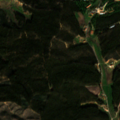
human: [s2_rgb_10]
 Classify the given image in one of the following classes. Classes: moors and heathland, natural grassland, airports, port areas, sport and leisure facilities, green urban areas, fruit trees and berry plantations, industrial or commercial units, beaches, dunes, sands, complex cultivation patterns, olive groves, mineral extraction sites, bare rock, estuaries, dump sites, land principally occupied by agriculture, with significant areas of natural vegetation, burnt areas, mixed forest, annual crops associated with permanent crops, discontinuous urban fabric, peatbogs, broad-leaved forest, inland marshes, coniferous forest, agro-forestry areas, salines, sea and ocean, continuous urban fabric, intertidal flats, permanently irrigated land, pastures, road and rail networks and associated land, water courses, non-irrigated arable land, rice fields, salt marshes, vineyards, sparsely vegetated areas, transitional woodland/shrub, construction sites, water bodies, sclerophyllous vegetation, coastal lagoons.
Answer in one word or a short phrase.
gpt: annual crops associated with permanent crops, land principally occupied by agriculture, with significant areas of natural vegetation, broad-leaved forest, transitional woodland/shrub